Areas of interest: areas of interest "Comprehensive Gymnasium"
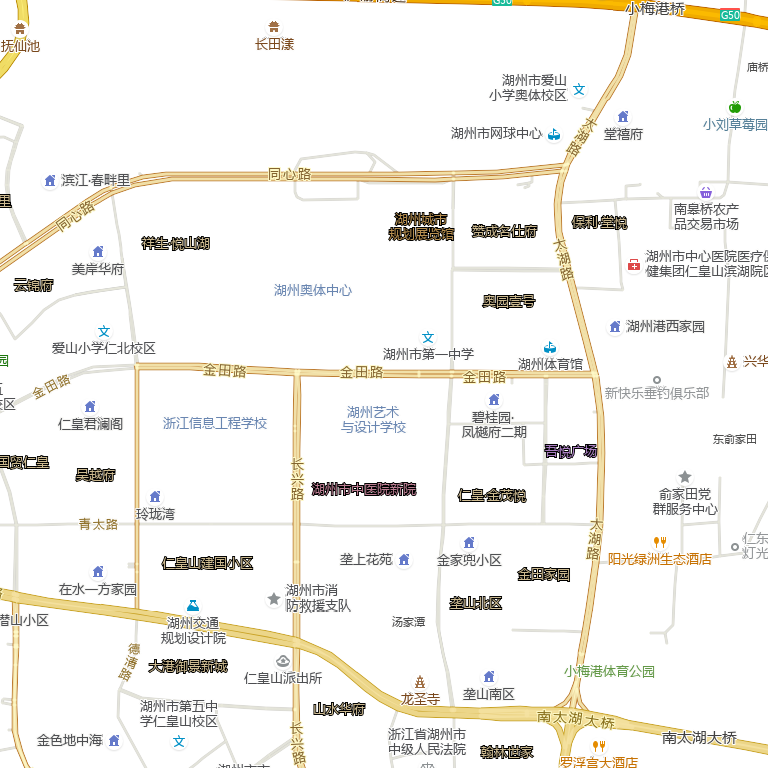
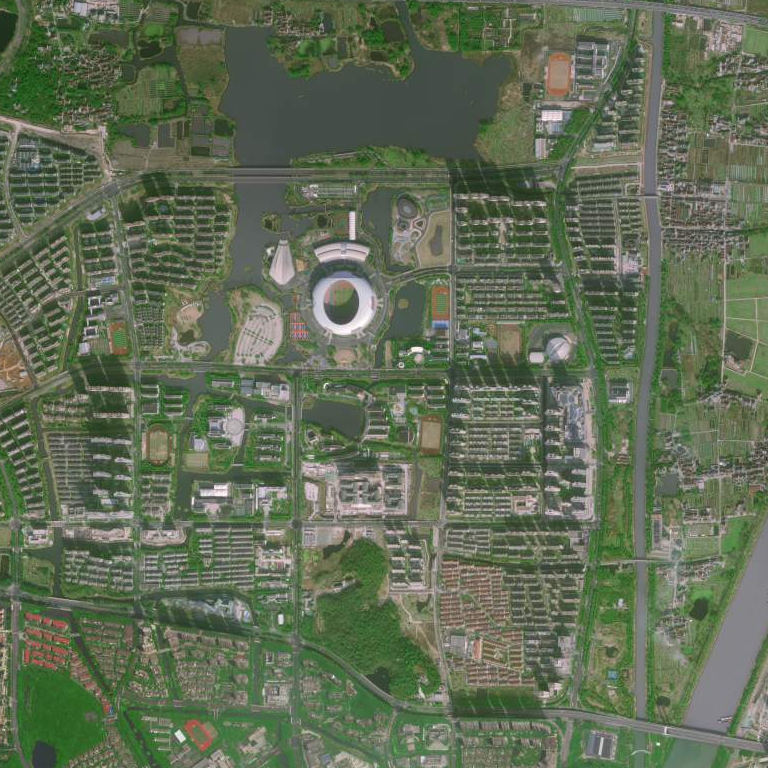